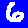
Digit: 6